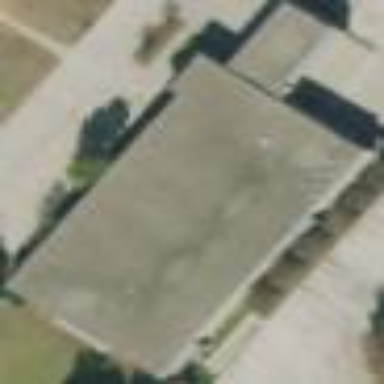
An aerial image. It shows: Office building.